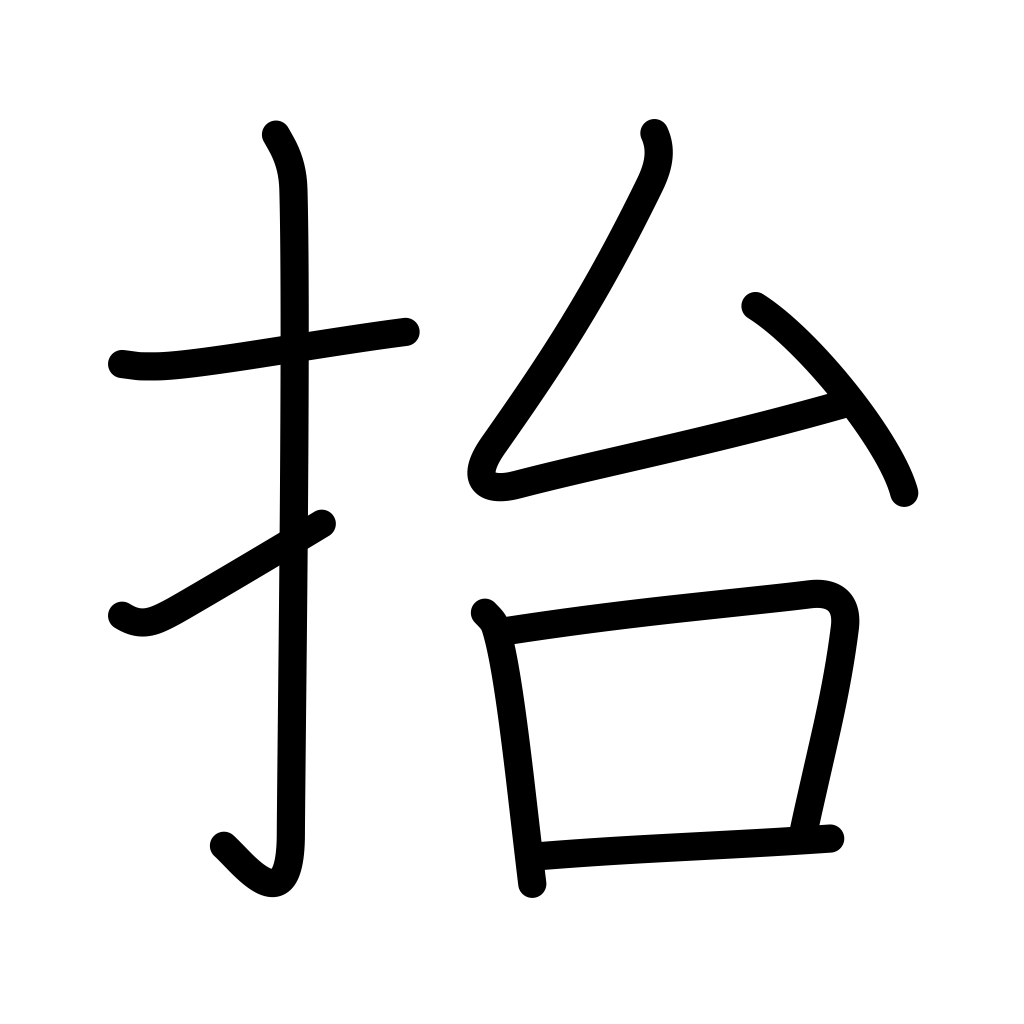
Meaning: lift, carry